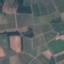
Label: PermanentCrop